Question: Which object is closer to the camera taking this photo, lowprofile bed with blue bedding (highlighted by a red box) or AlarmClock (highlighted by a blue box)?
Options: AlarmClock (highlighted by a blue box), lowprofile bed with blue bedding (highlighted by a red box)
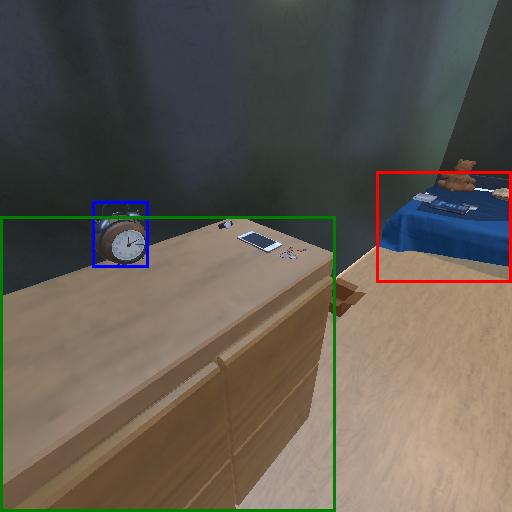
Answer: AlarmClock (highlighted by a blue box)